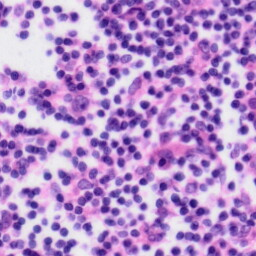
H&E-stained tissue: Tonsil